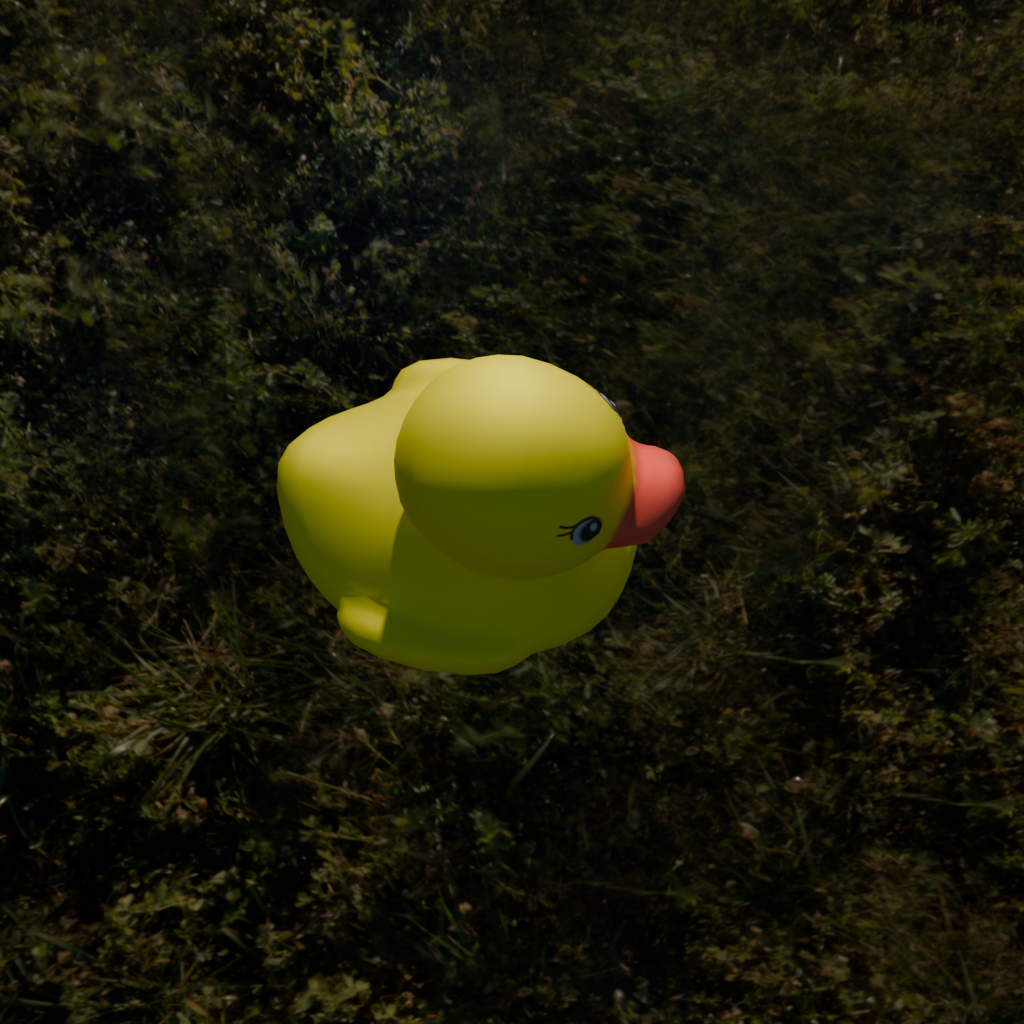
an image of a yellow rubber duck seen from <right_top> in a green field illuminated by the sun with a clear sky.